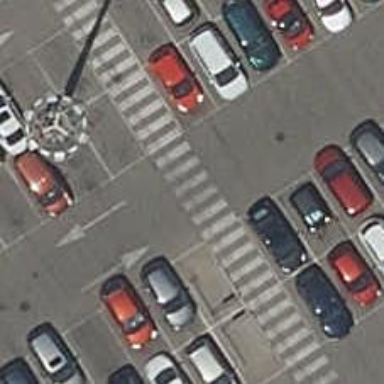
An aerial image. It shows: Marked road crossing.